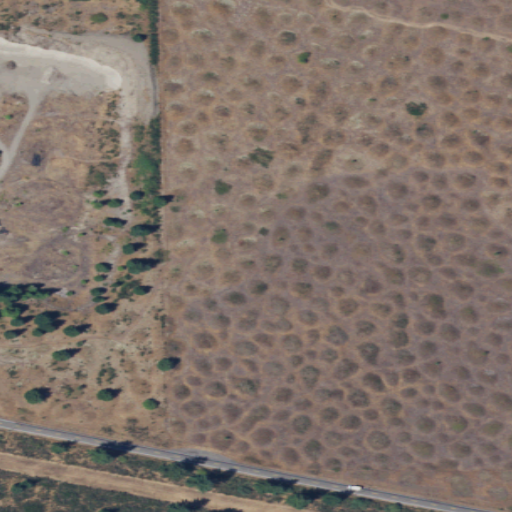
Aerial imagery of plain(s) in Washington named Mima Prairie containing grassland, pasture, low intensity development, and open development